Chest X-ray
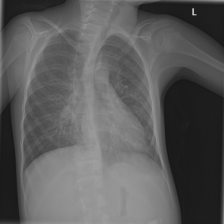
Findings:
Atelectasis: negative
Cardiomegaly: negative
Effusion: negative
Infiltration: negative
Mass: negative
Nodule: negative
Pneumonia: negative
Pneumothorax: negative
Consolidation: negative
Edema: negative
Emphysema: negative
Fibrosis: negative
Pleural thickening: negative
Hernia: negative